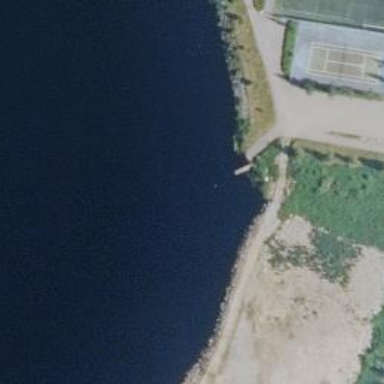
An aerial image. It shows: Slipway on service road.